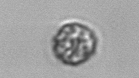
Label: coccolithophorid